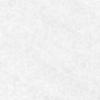
Label: no_change